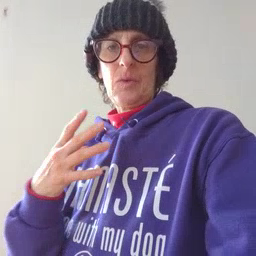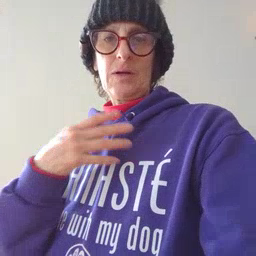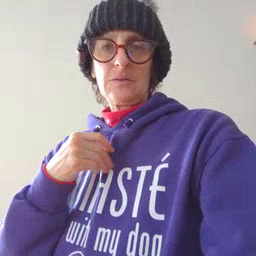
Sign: white